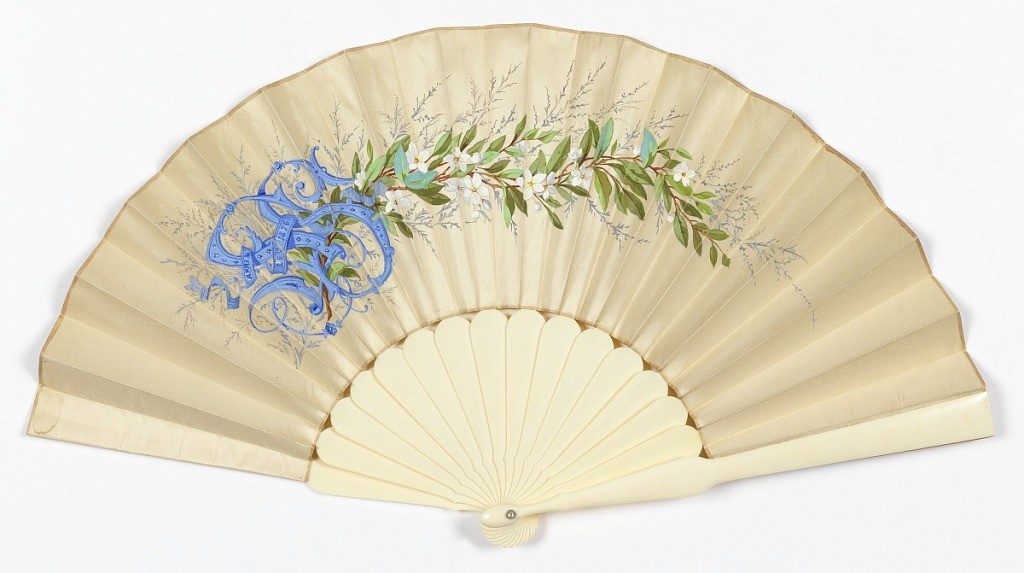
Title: Pleated fan
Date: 1876
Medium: Gouache-painted silk leaf, celluloid sticks
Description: Pleated fan, leaf of white silk with the obverse decorated with a spray of orange blossoms and a monogram: "SS April 26, 1876" painted in gouache. Reverse is blank. Sticks are plain white celluloid.